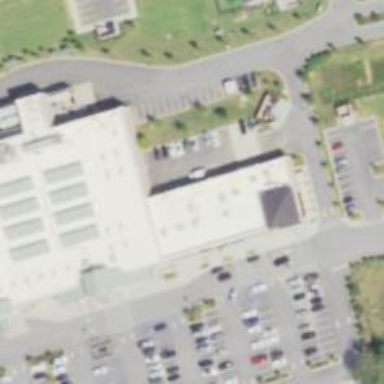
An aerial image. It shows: Fitness centre on leisure land.